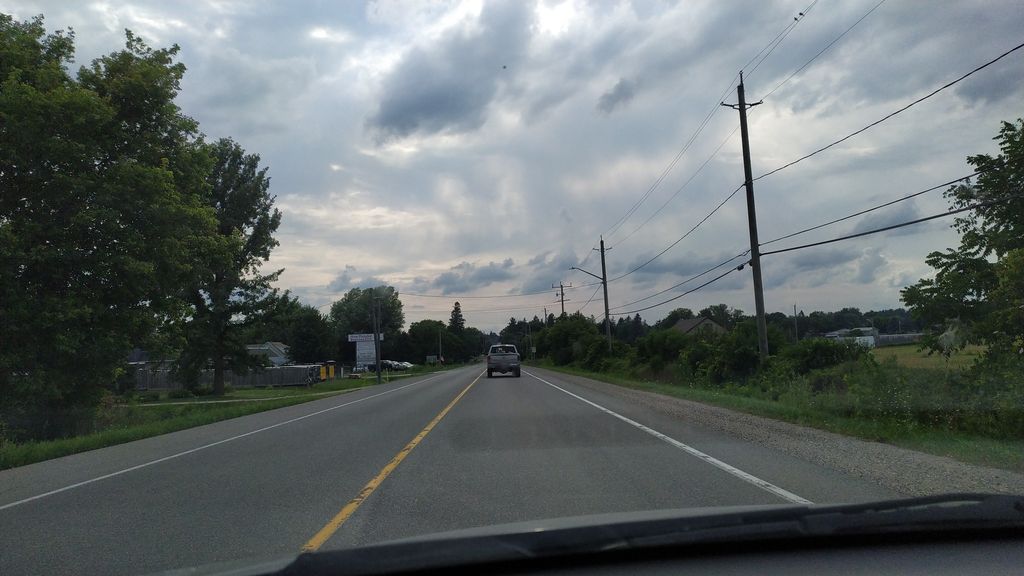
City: kitchener-waterloo